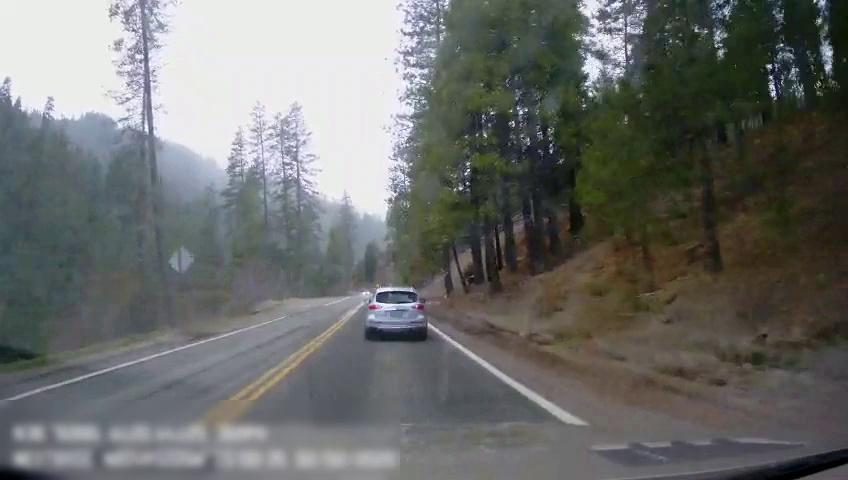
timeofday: Day
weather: Cloudy
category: Drivable Space
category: Vehicles | SUV
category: Lanes | Alternate Lane
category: Lanes | Current Lane
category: Lanes | Opposite Lane
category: Lanes | Opposite Lane